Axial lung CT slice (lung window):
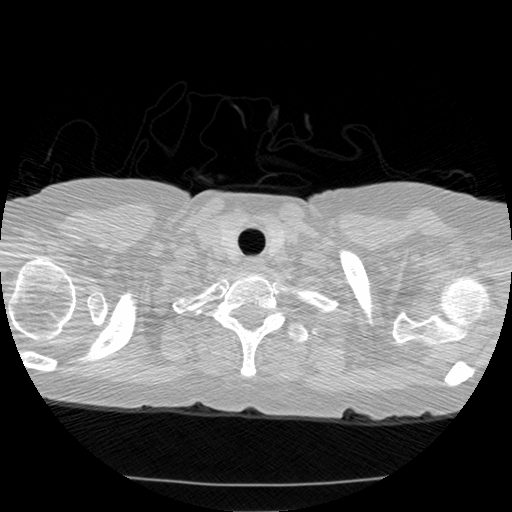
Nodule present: no